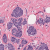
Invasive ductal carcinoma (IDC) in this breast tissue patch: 0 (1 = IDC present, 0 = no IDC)